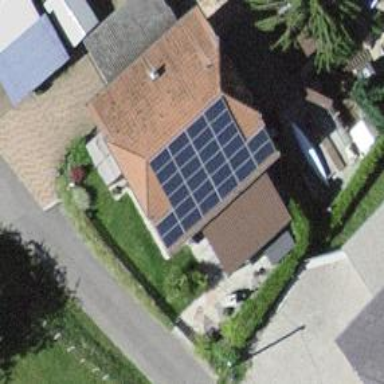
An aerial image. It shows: Solar power generator using photovoltaic method with solar photovoltaic panel types.